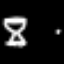
Label: hourglass